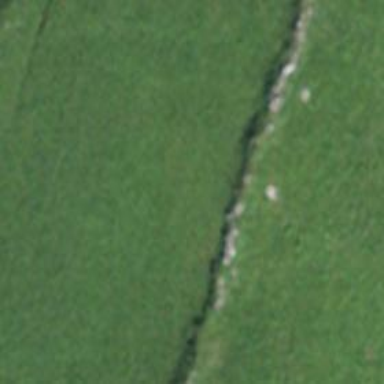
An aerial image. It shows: Dry stone wall barrier.